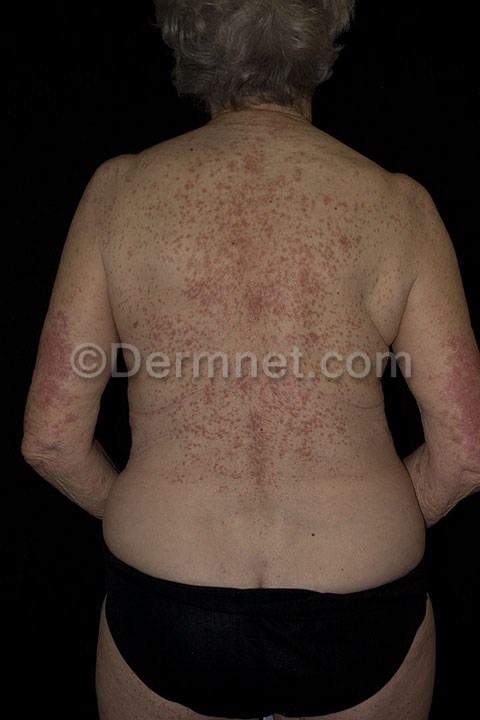
Disease: Exanthems and Drug Eruptions